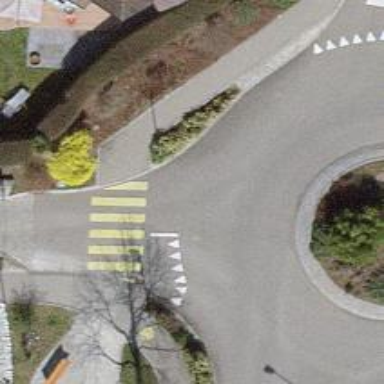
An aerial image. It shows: Road with "give way" sign.